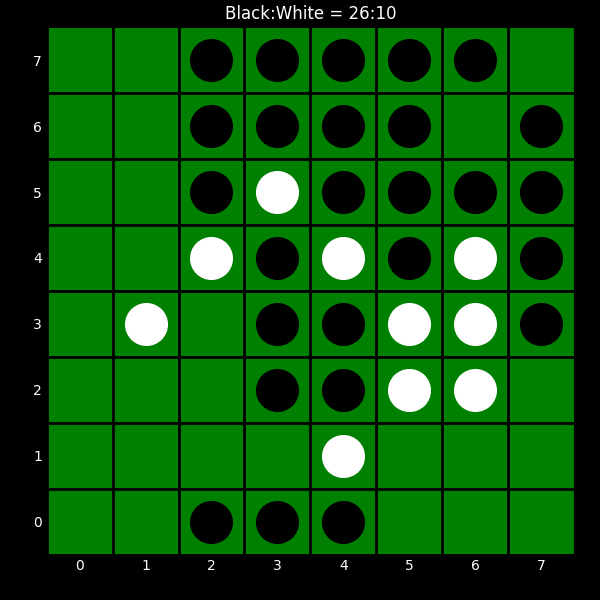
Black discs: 26
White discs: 10